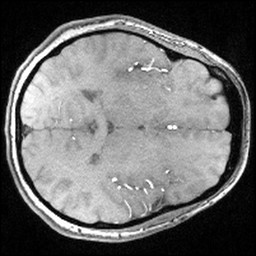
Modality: angio
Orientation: axial
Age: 27
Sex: female
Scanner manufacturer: siemens
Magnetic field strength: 3 T
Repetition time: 0.025 s
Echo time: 0.00334 s